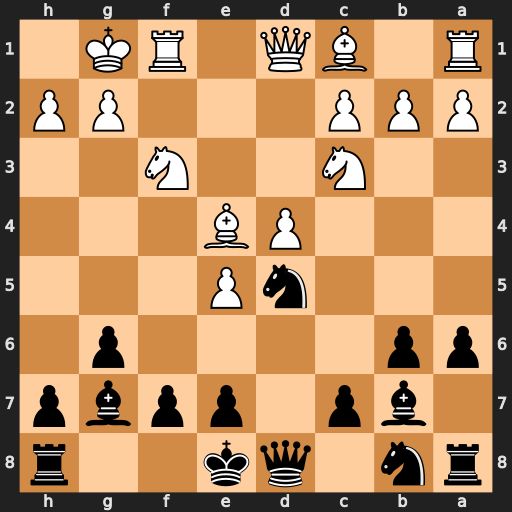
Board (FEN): rn1qk2r/1bp1ppbp/pp4p1/3nP3/3PB3/2N2N2/PPP3PP/R1BQ1RK1
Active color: b
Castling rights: kq
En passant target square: -
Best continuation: Nxc3 Bxb7 Nxd1